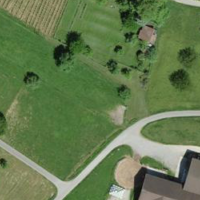
EUNIS habitat code: 25
Species observed at this site:
Filipendula ulmaria